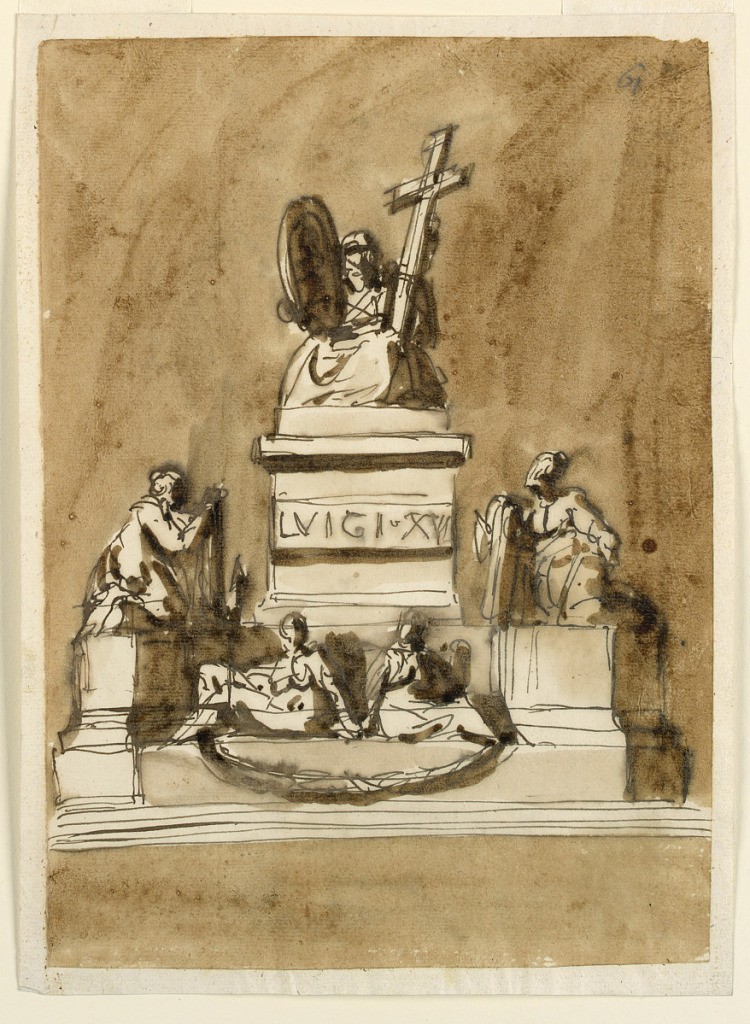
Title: Funeral Decorations for King Louis XVI of France
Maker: Giuseppe Barberi, Italian, 1746–1809
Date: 1793
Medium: Pen and brown ink, brush and brown wash on lined off-white laid paper
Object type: Drawing
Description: Below are steps. A sockle has the general shape of a bank, in which two female allegories sit; below them a festoon hangs at the front. Two more women kneel, adorning the lateral parts of the wall. Backwards rises a pedestal, with a band bearing the inscription around the main part. On top is a variation of 1938-88-1305; the left arm supports a cross. The figure possibly represents a bearded man.